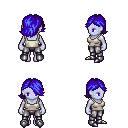
a pixel art fantasy rpg character, female body template, dark elf, purple skin, white pirate shirt, metal pants, blue swoop hairstyle, metal boots, four views (front, back, left, right), 2x2 character sprite sheet, small pixel art, hard edges, no anti-aliasing